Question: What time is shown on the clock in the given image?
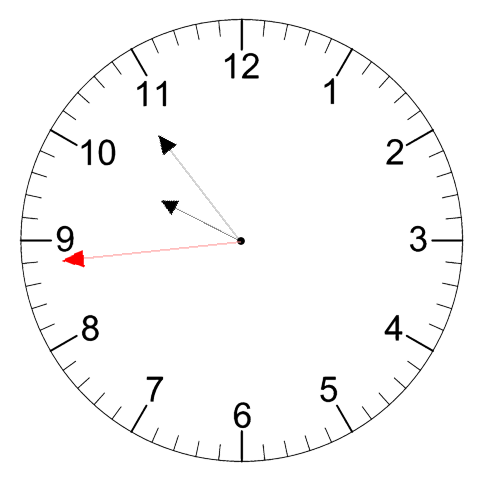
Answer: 09:53:44